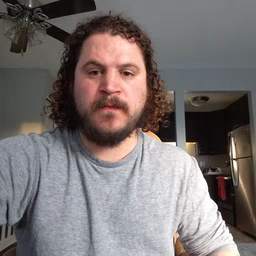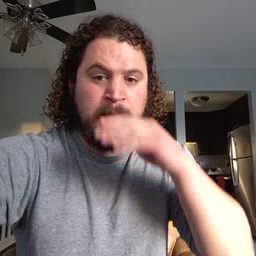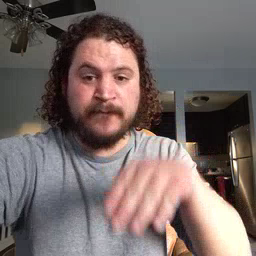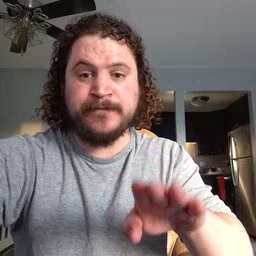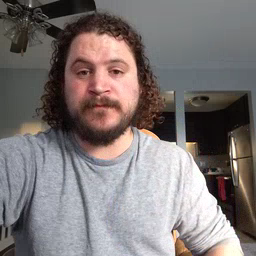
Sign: elephant